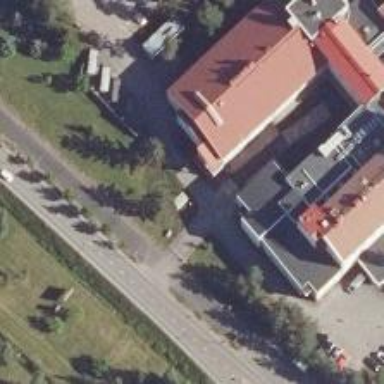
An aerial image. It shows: Ambulance station for emergencies.